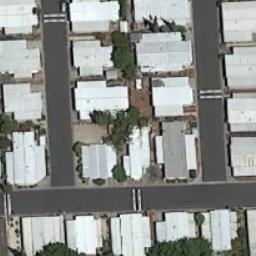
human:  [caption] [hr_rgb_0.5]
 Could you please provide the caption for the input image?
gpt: The mobile home park has some neatly arranged white mobile homes and some roads go through the mobile home park .

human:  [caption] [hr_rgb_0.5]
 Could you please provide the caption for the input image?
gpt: Many buildings of different shapes and sizes are in mobile home parks .

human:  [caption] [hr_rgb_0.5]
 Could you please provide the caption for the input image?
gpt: There are three rows of mobile homes .

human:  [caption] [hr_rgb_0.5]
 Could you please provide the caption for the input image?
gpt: The mobile home park is on the open place next to the road .

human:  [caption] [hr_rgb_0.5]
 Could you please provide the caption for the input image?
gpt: There are many gray buildings in the mobile home park .